Field crop: maize
Growth stage: 1
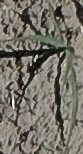
Species: sorghum